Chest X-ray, AP view. Patient: 47 years old, sex F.
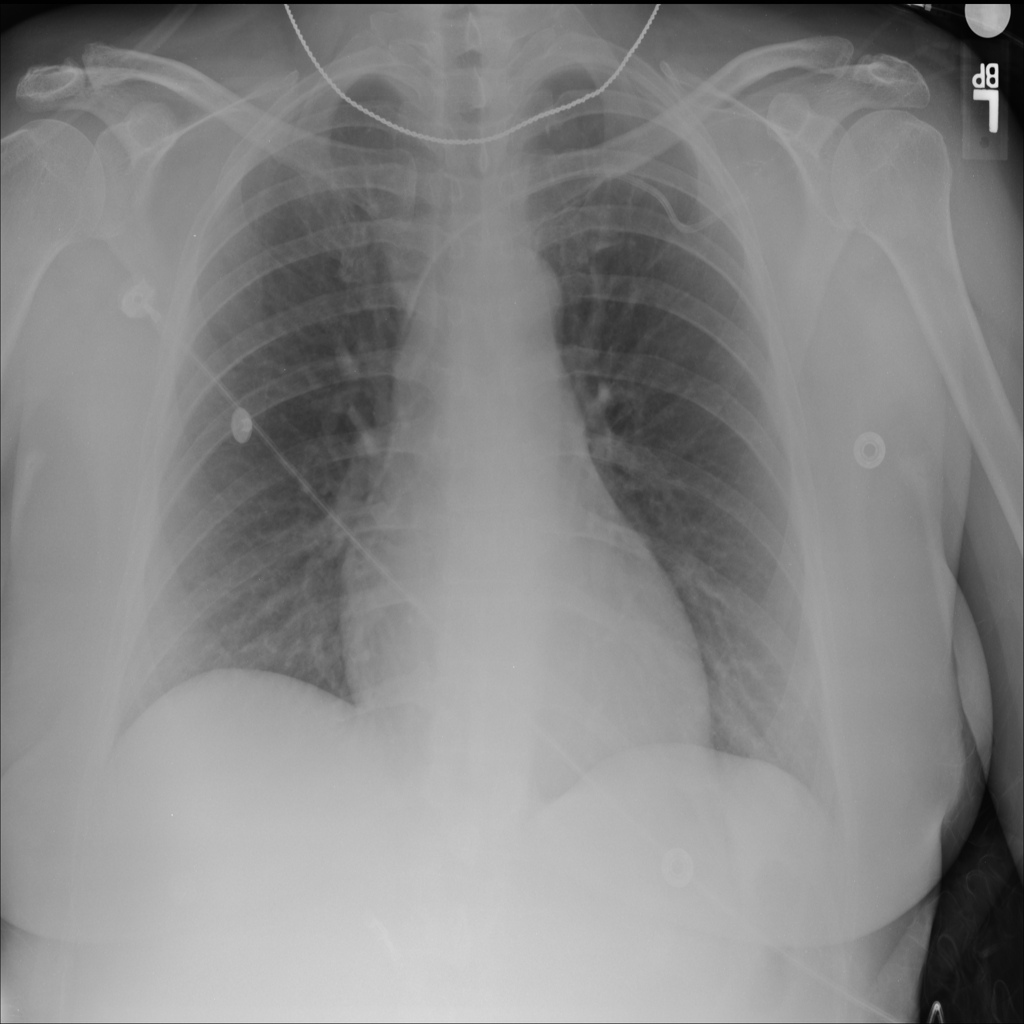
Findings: No Finding